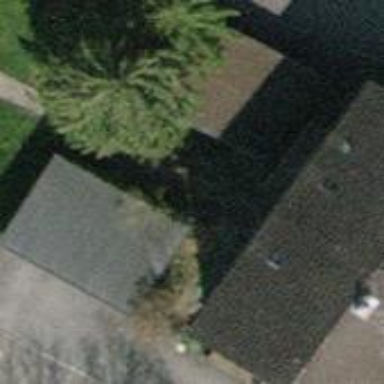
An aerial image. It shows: Carport structure.